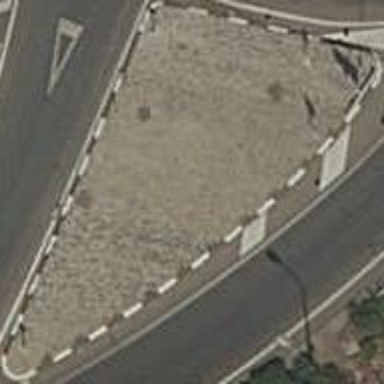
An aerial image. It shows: Kerb barrier with traffic calming island.